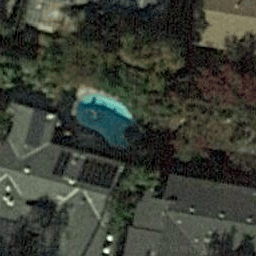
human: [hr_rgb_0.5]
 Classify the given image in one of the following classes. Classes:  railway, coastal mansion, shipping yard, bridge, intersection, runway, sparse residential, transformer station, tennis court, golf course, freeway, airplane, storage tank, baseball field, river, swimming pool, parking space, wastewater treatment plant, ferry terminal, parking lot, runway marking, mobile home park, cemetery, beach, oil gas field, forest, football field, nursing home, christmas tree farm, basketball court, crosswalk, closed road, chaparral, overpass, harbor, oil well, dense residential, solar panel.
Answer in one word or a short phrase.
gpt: swimming pool